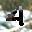
Label: 4